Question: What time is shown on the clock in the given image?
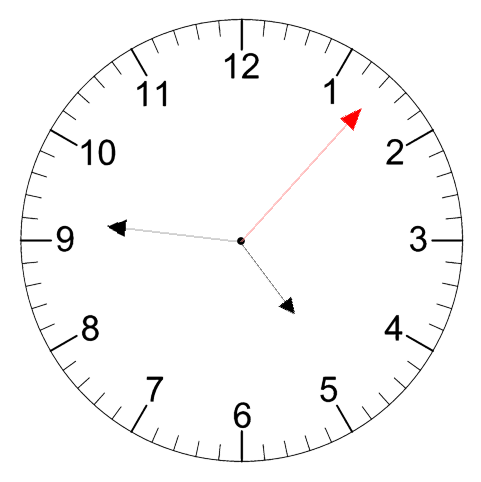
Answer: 04:46:07